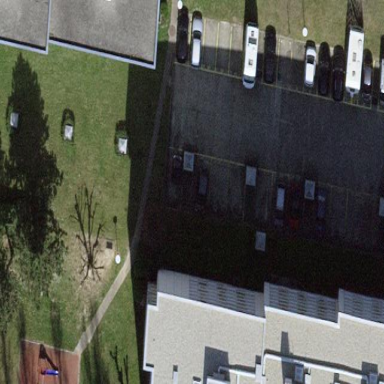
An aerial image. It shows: Parking area.